Question: I have to make color of the points in the plot red if value of "y" is below zero, otherwise green. But like this all the points get the same color. I've tried the following:
'''
x <- c(rnorm(100))
y <- c(rnorm(100))
x <- sort(x, decreasing = FALSE)
y <- sort(y, decreasing = FALSE)
plot(x,y)
for(i in y){if(i<0){points(x,y, col="red")} else {points(x,y, col="green")}}
'''
but they are all green:

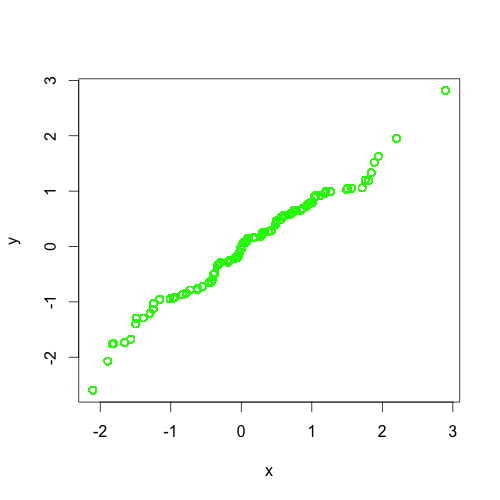
Answer: You can use 'ifelse' to pass in the vector of colors (one for each point):
'''
set.seed(1492) # makes the random number generation reproducible
x <- c(rnorm(100))
y <- c(rnorm(100))
x <- sort(x, decreasing = FALSE)
y <- sort(y, decreasing = FALSE)
plot(x, y, col=ifelse(y<0, "red", "green"))
'''